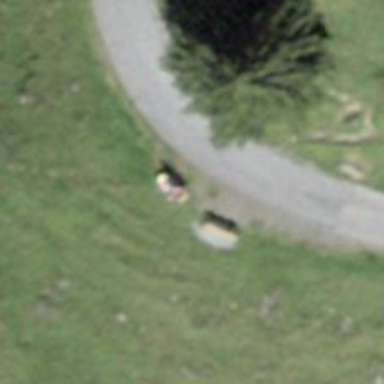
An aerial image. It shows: Bench.